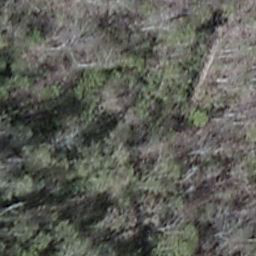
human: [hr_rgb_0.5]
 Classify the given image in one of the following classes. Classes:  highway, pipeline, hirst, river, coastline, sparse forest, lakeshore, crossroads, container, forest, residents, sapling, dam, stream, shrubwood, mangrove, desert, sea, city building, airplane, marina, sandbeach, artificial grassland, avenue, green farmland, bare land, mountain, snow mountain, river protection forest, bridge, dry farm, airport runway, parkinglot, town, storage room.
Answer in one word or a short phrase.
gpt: shrubwood